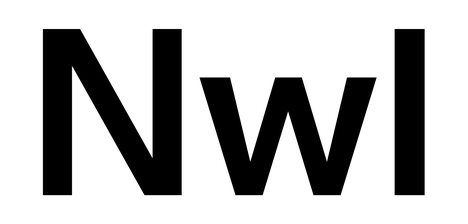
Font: InstrumentSans_SemiBold